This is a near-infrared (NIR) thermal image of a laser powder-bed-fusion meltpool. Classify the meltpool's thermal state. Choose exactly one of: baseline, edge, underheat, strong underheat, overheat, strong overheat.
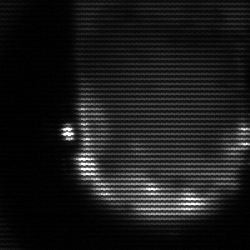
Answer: baseline